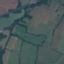
Label: Pasture